Question: I am trying to set up a progress bar on a timer and have this code to try and implement it however I get a series of errors in the function which is declared outside of the viewDidLoad. Here is what I am working with:
'''
import UIKit
class LoadingScreen: UIViewController {
@IBOutlet weak var progressView: UIProgressView!
override func viewDidLoad() {
super.viewDidLoad()
var time : Float = 0.0
var timer: NSTimer
timer = NSTimer.scheduledTimerWithTimeInterval(0.1, target: self, selector:Selector("setProgress"), userInfo: nil, repeats: true)
} //close viewDidLoad
func setProgress() {
time += 0.1
progressView.progress = time / 3
if time >= 3 {
timer.invalidate()
}
}
} //close class
'''
Here is a screenshot of all the errors I get:

Anyone got any ideas?
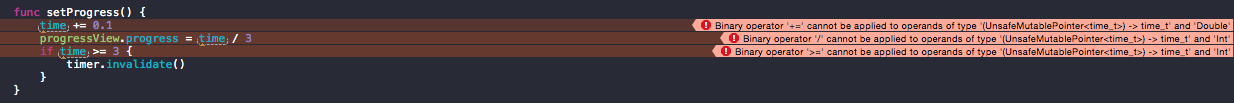
Answer: You need to declare your variables outside viewDidLoad
'''
@IBOutlet weak var progressView: UIProgressView!
var time : Float = 0.0
var timer: NSTimer?
override func viewDidLoad() {
.......
'''
The binary operand error is the result of you trying to perform an operation on two different types. 'time' is actually a function declared in 'time.h' which returns a 'typealias time_t'. This is why it may look like you're referencing your own variable. Really you're trying to add 0.1 (a double) to a 'time' pointer.